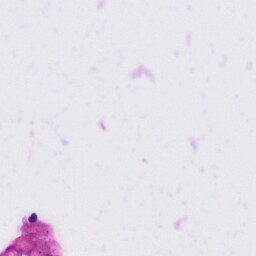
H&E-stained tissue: Tonsil